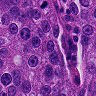
Metastatic tissue present: yes